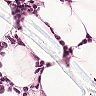
Metastatic tissue present: yes